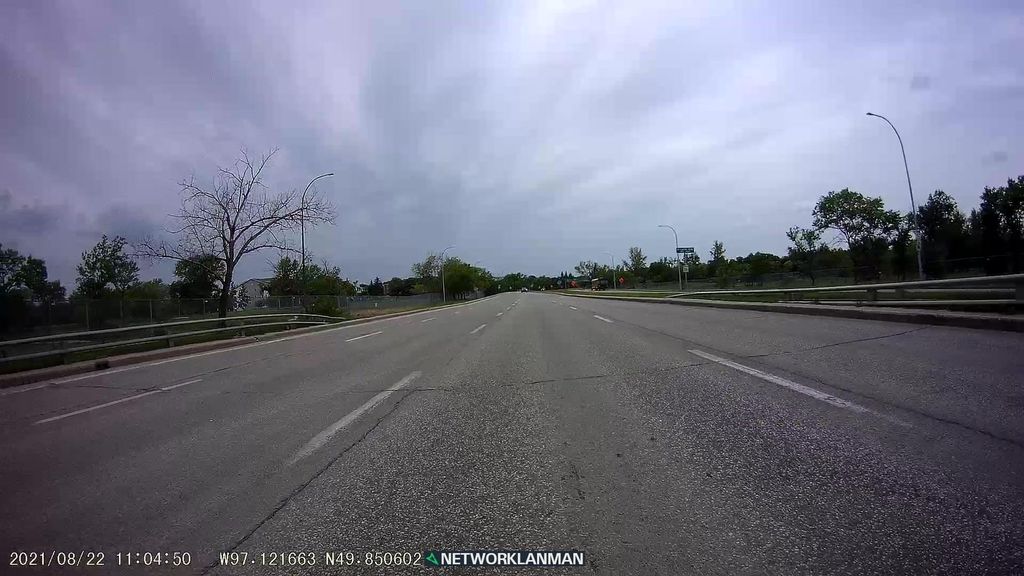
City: winnipeg